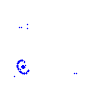
Particle: kaon